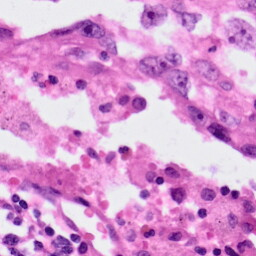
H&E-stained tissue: Lung